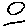
Label: circle